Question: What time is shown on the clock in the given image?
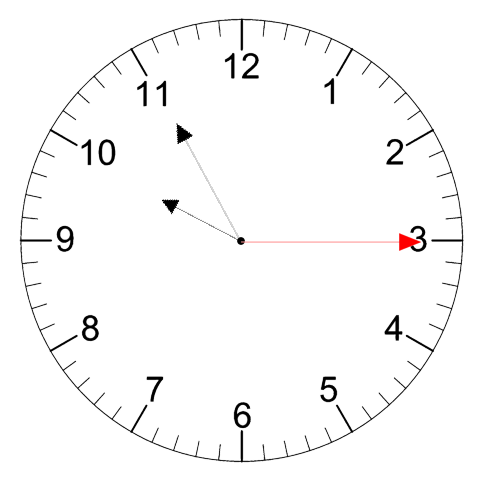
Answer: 09:55:15